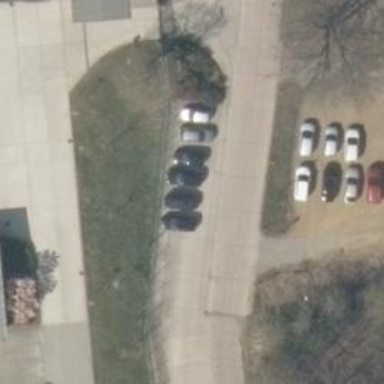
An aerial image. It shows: Parking area with surface.